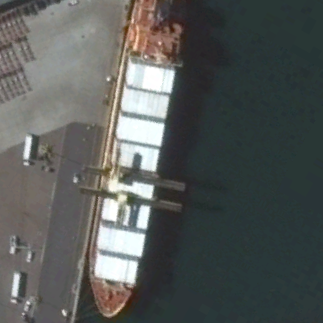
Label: Container_ship